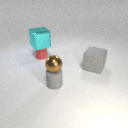
large gray rubber cube to the right of small red rubber cylinder